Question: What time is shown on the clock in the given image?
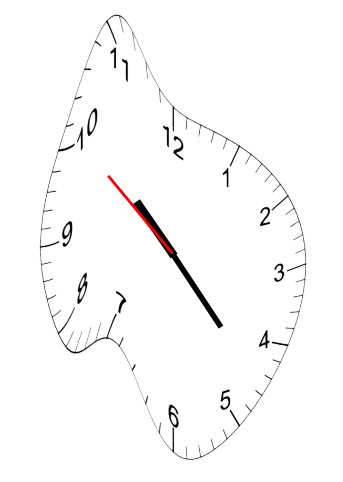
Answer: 10:22:51